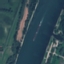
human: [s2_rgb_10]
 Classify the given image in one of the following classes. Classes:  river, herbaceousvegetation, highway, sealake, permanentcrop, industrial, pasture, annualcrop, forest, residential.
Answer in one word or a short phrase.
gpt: River